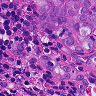
Metastatic tissue present: yes